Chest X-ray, AP view. Patient: 57 years old, sex F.
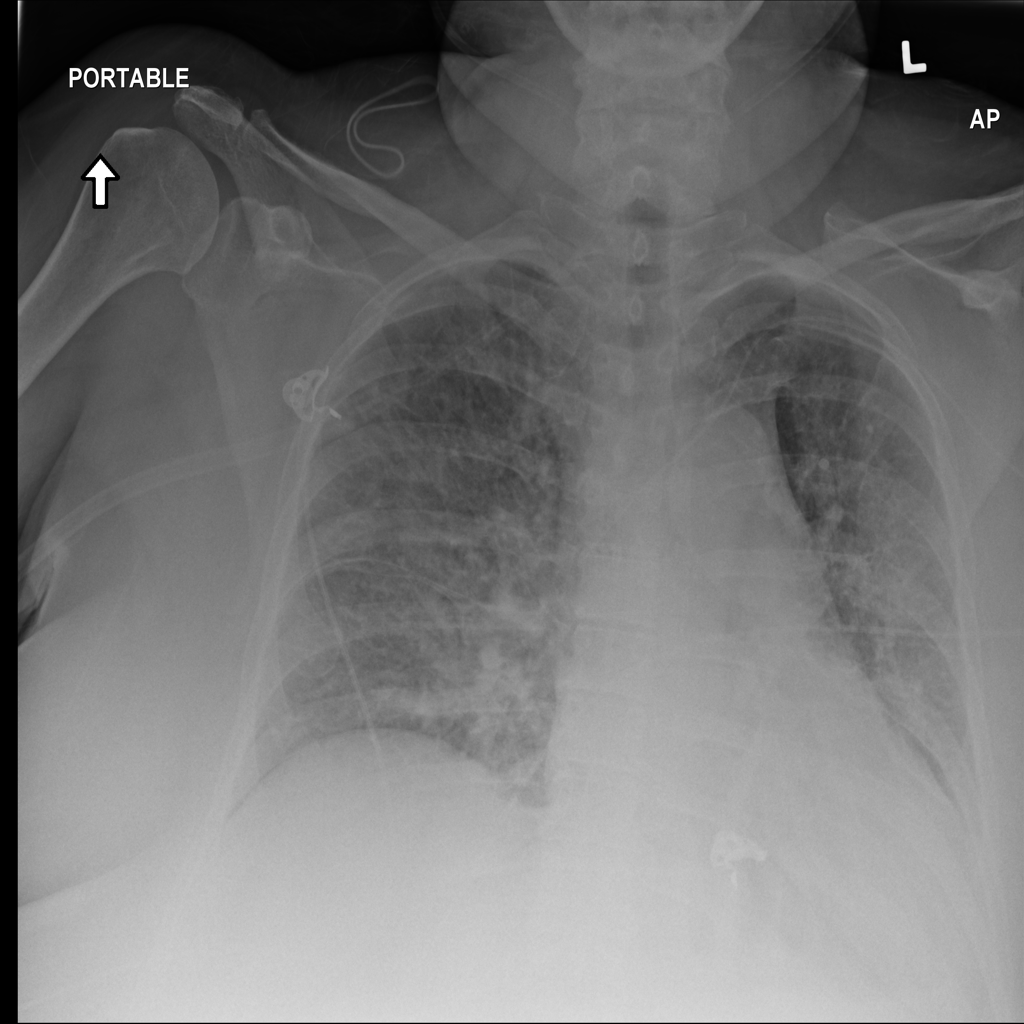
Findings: Consolidation, Infiltration